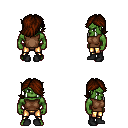
a pixel art fantasy rpg character, male body template, orc, green skin, brown sleeveless shirt, gold greaves, brown swoop hairstyle, black shoes, four views (front, back, left, right), 2x2 character sprite sheet, small pixel art, hard edges, no anti-aliasing